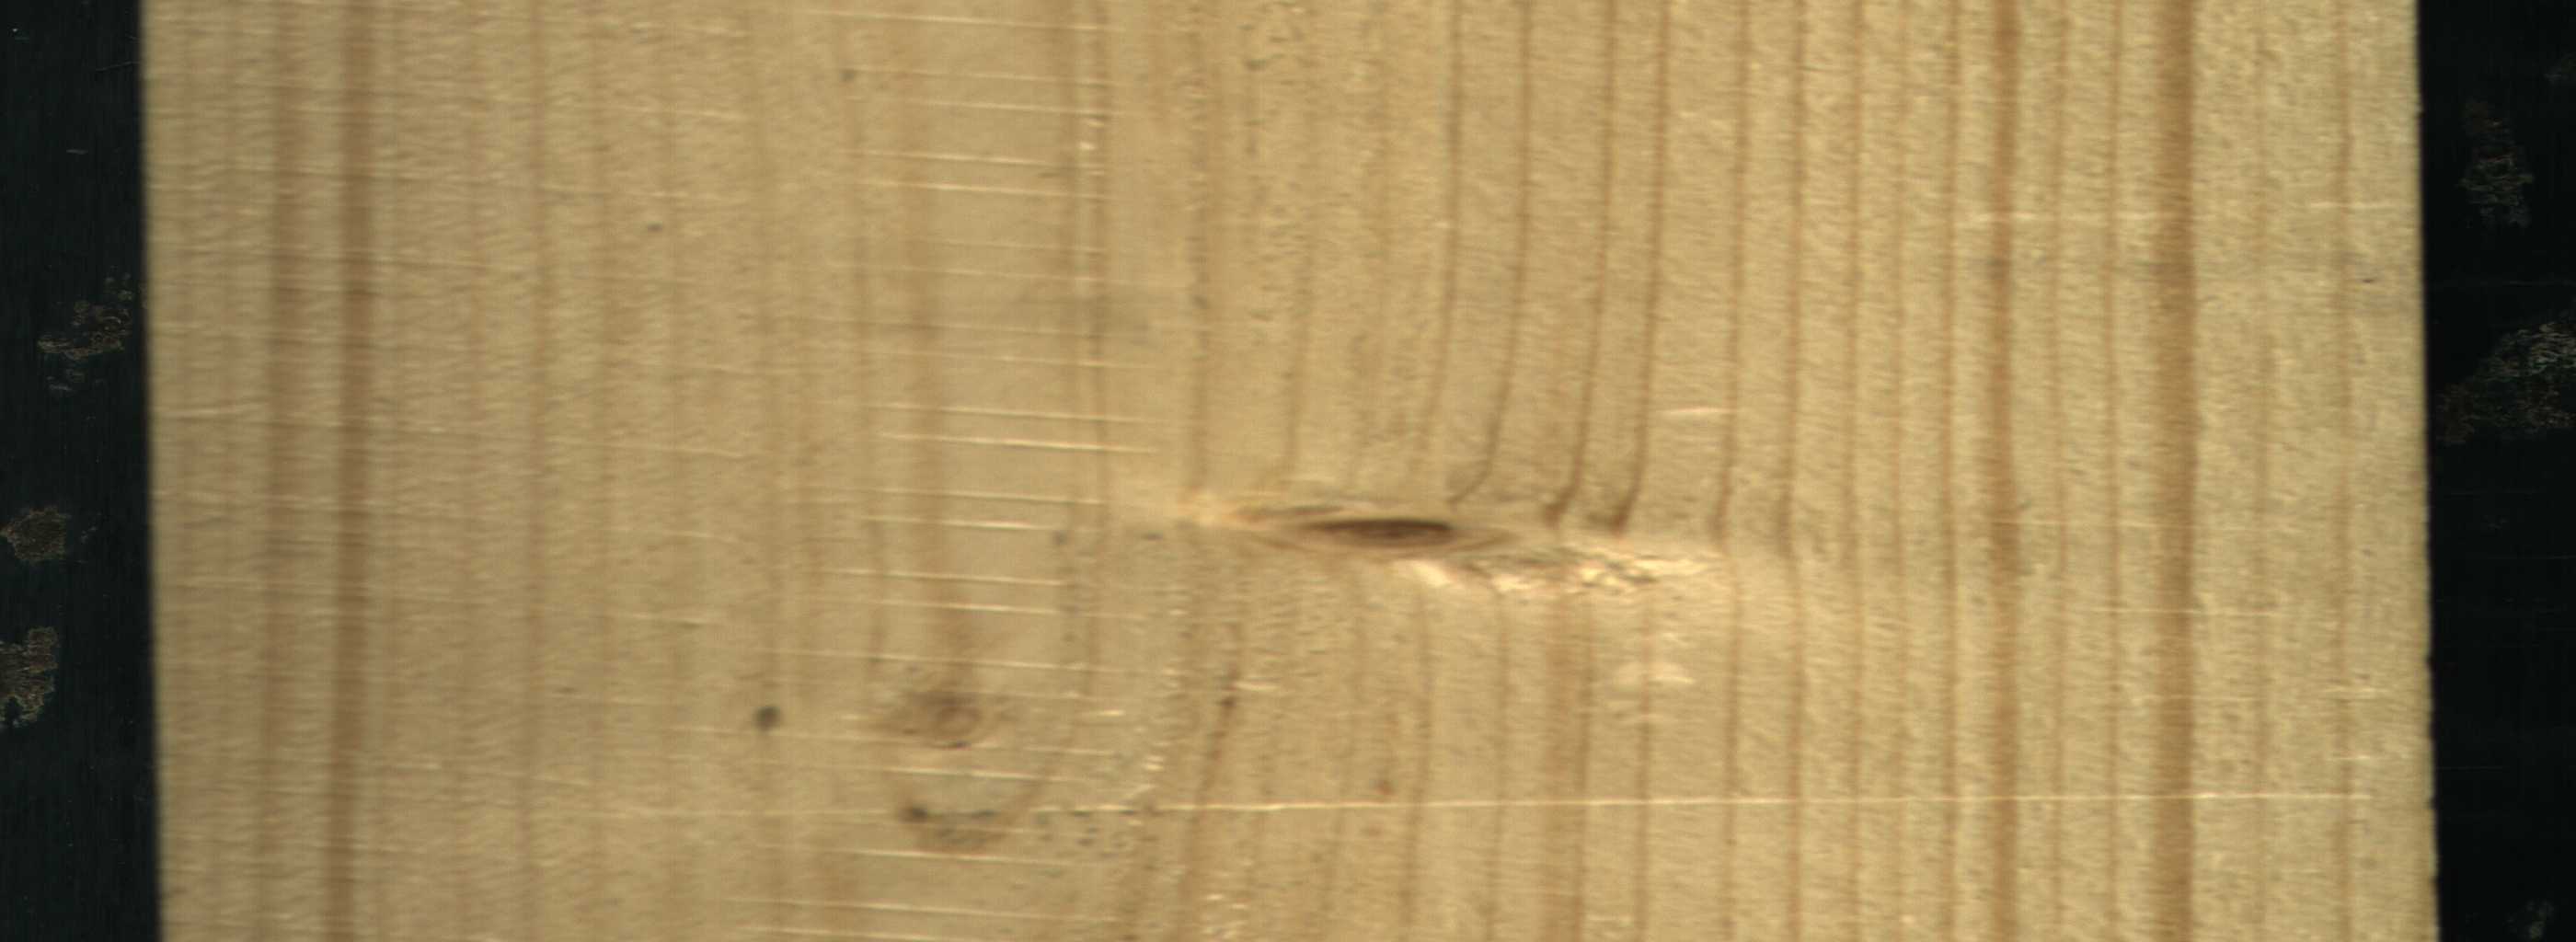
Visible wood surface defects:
Live_Knot